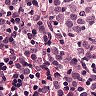
Metastatic tissue present: yes